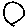
Label: circle